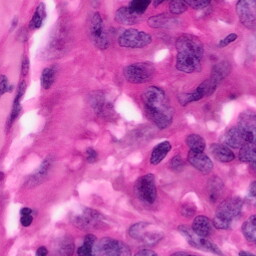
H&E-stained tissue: Pancreatic